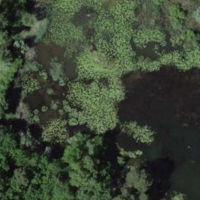
EUNIS habitat code: 15
Species observed at this site:
Symphyotrichum lanceolatum